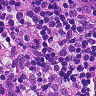
Metastatic tissue present: yes